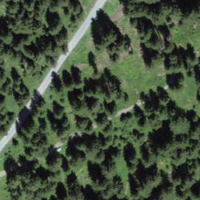
EUNIS habitat code: 43
Species observed at this site:
Pimpinella major
Bembecia ichneumoniformis
Erebia tyndarus
Zygaena purpuralis
Vaccinium myrtillus